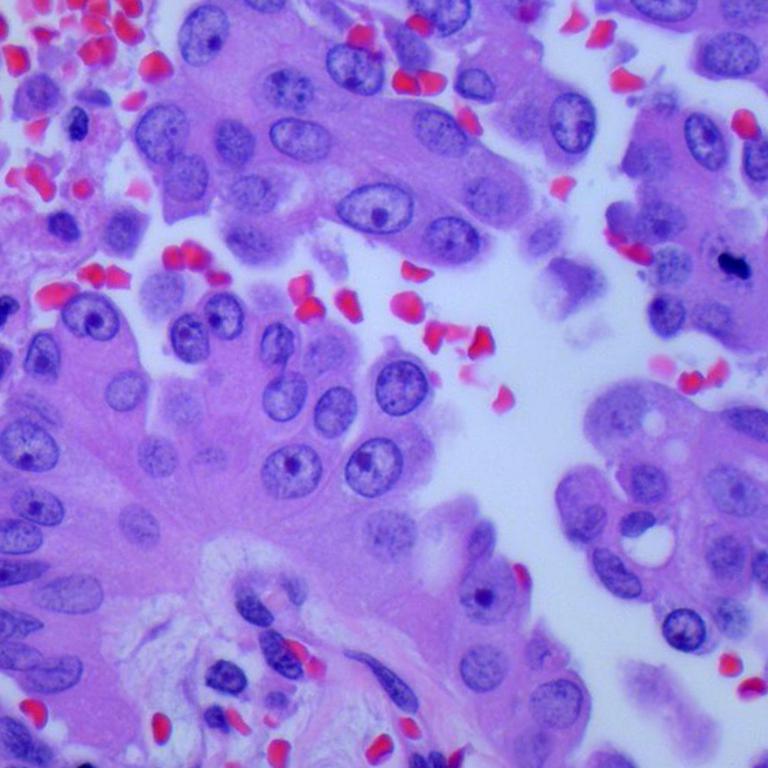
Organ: lung
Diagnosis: adenocarcinomas